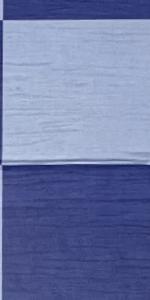
Label: Empty